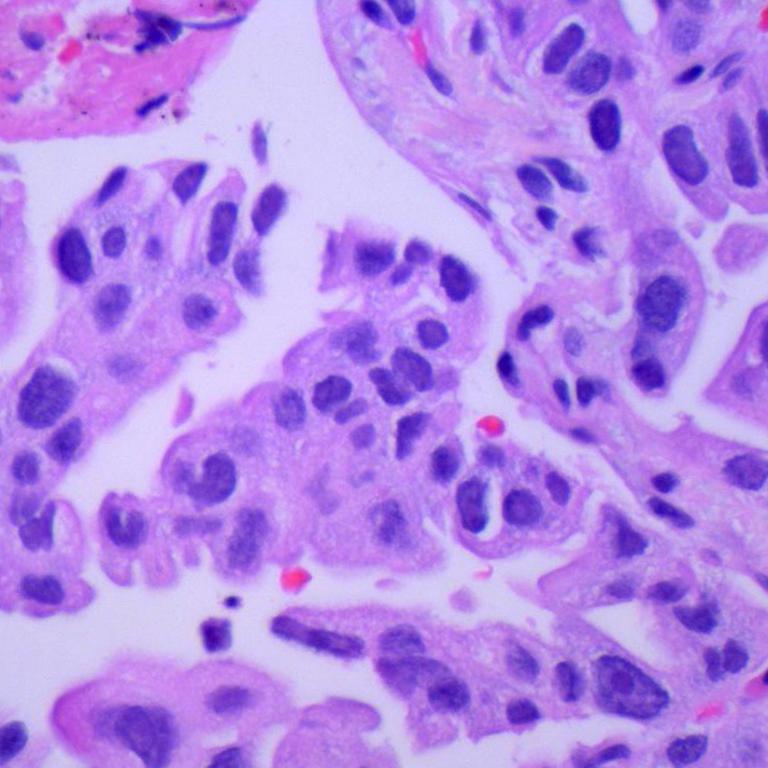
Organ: lung
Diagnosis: adenocarcinomas